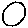
Label: circle